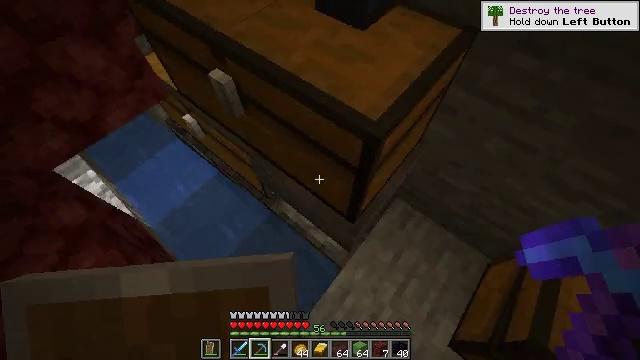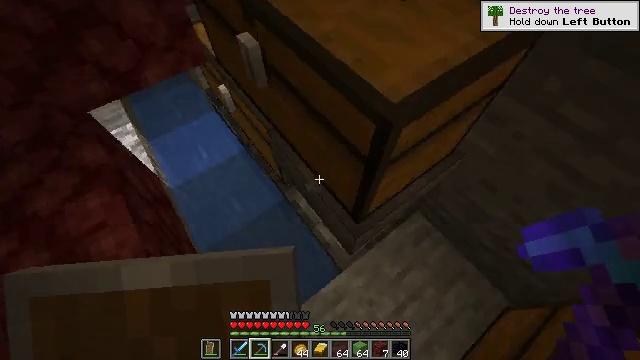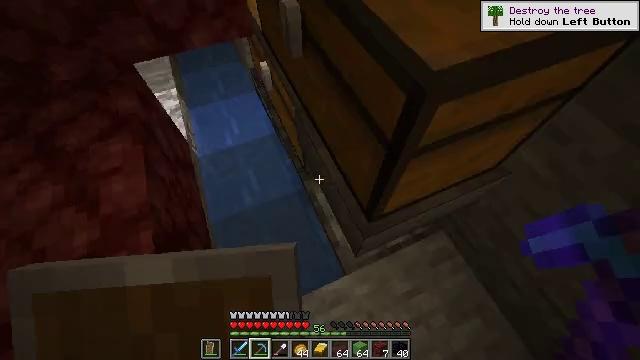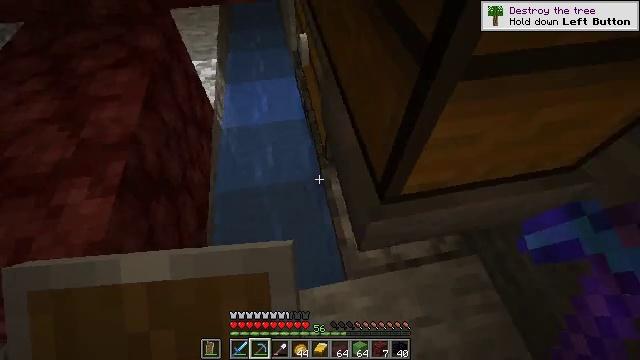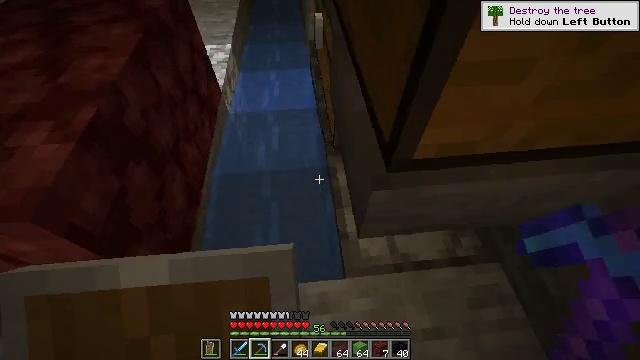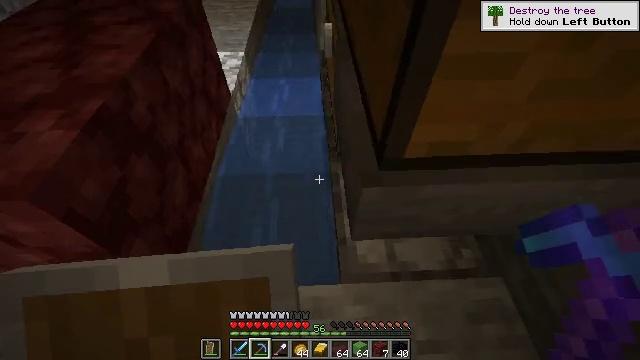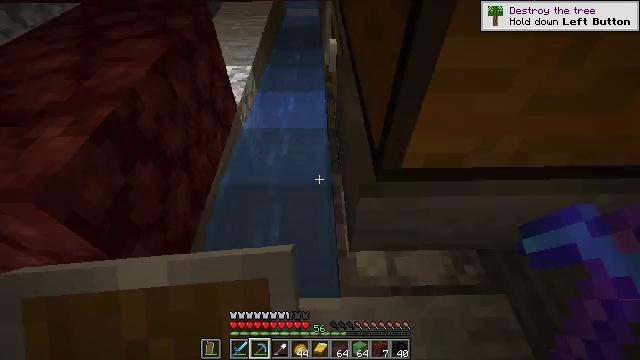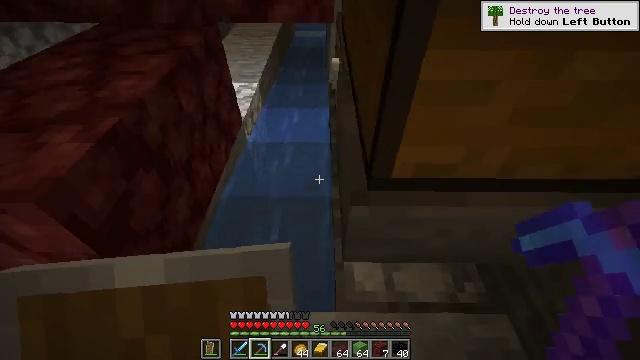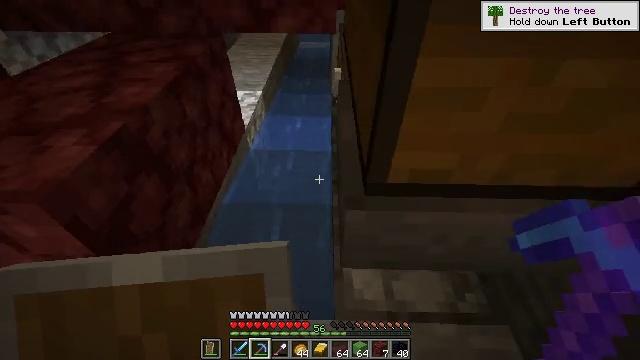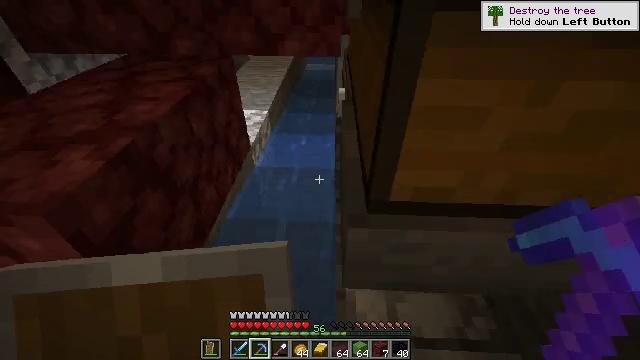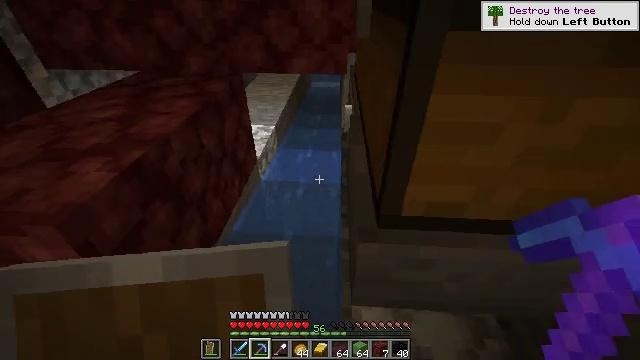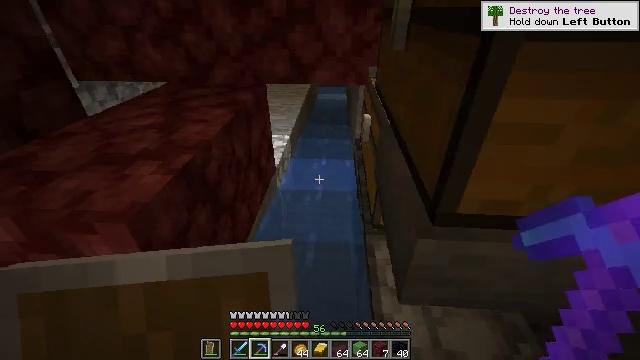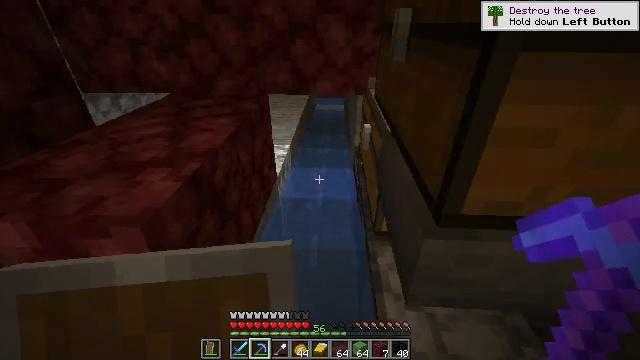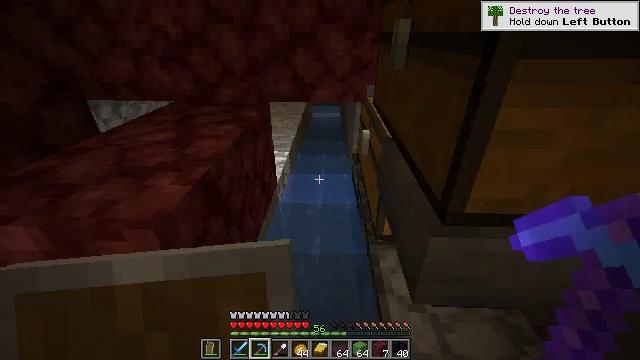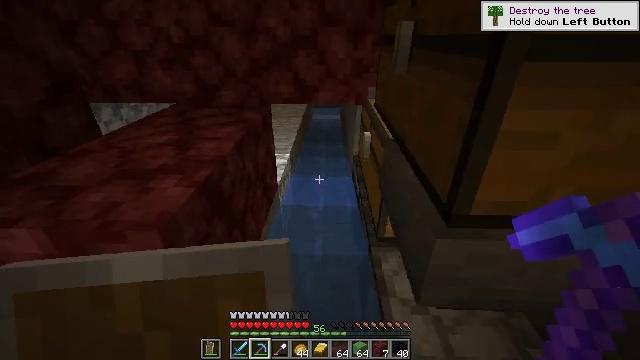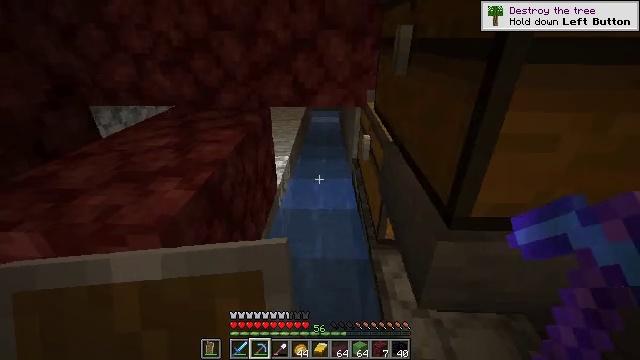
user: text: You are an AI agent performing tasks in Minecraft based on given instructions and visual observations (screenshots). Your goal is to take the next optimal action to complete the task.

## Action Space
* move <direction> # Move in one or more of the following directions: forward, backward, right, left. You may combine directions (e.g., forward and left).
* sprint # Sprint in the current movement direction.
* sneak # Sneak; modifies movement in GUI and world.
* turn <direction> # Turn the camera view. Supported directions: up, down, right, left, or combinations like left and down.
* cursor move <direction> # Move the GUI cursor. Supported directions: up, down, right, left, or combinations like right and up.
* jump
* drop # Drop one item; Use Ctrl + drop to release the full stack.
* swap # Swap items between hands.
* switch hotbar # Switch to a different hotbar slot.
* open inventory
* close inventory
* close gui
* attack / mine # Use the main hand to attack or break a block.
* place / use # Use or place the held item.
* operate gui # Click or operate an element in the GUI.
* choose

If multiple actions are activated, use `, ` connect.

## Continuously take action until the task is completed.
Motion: motion action
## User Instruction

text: Remove a nether brick from the inventory.
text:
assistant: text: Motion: turn left
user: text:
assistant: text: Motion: turn left
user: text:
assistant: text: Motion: turn left and up
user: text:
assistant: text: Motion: turn left and up
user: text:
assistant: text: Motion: turn left and up
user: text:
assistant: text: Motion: turn left and up
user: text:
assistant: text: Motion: turn left and up
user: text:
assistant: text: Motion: turn up
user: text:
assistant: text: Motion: turn left and up
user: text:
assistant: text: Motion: move left, turn left and up
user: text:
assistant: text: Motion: move back and move left, turn up
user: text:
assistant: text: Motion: move back, turn up
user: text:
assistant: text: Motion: turn right and up
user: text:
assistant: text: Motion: no_op
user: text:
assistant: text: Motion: no_op
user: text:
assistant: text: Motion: no_op
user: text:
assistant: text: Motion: close inventory
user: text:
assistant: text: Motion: close inventory
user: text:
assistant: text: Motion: close inventory
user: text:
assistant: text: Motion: open gui
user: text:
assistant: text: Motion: cursor move right
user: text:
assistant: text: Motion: cursor move right
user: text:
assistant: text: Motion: cursor move right
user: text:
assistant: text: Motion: cursor move right
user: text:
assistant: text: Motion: cursor move right
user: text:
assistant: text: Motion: no_op
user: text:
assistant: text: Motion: no_op
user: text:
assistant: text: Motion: no_op
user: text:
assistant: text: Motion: no_op
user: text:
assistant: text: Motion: no_op